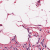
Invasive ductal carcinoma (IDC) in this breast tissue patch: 1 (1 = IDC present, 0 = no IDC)